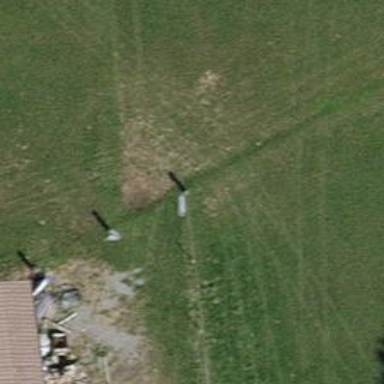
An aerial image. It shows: Fence.